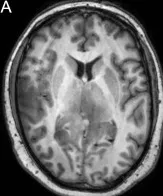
Patient 1 MRI scan of the brain shows diffuse cortico-subcortical T2 and Fluid Attenuated Inversion Recovery (FLAIR) images hyperintense lesions involving the bilateral hippocampal, the fusiform gyri, the right frontoparietal cortex, the left thalamus, and the right pulvinar. Axial T1-weighted image.
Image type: radiology (mri)